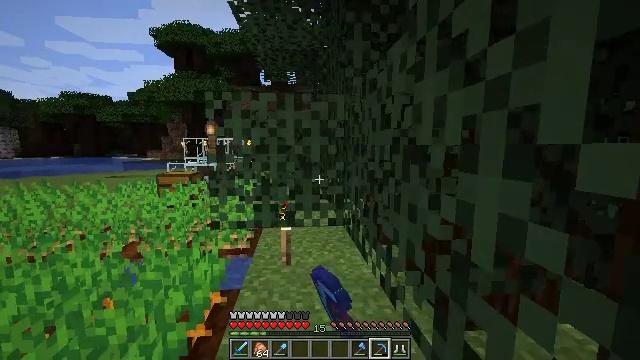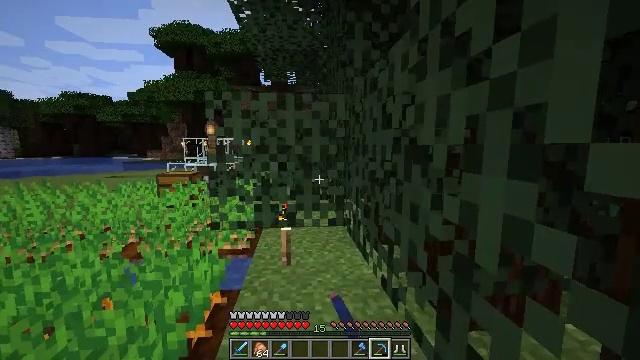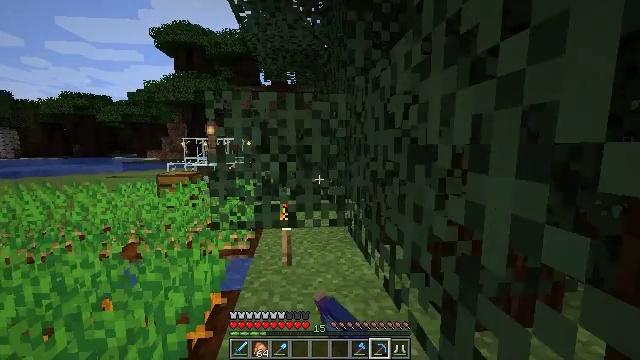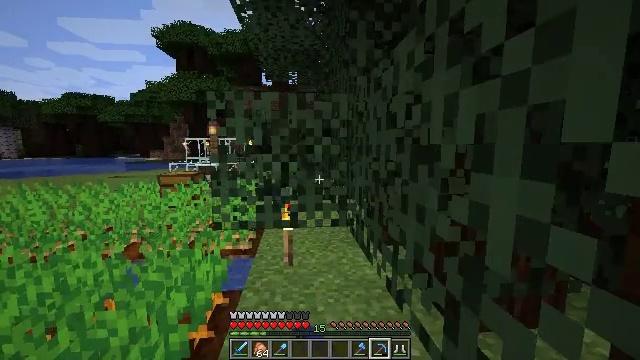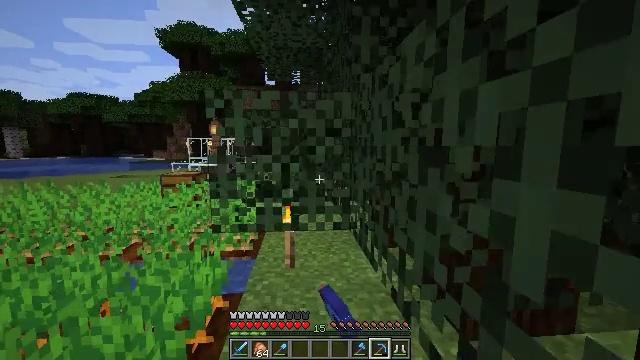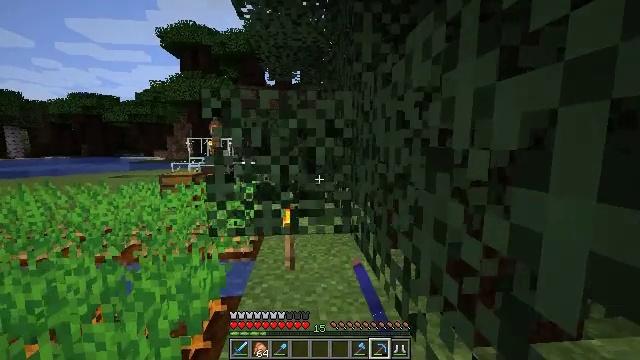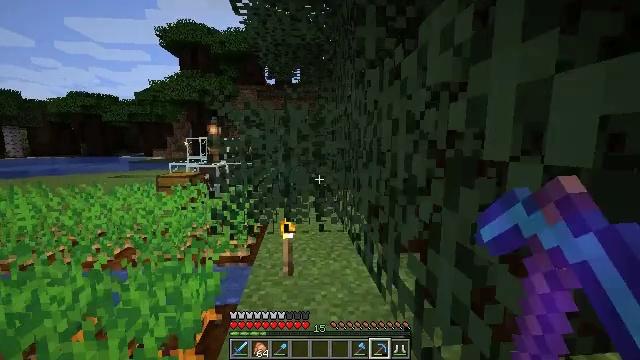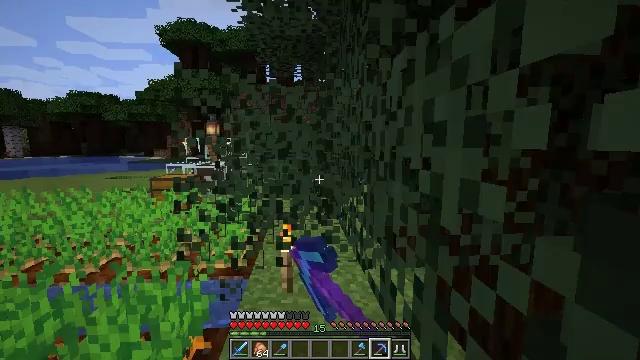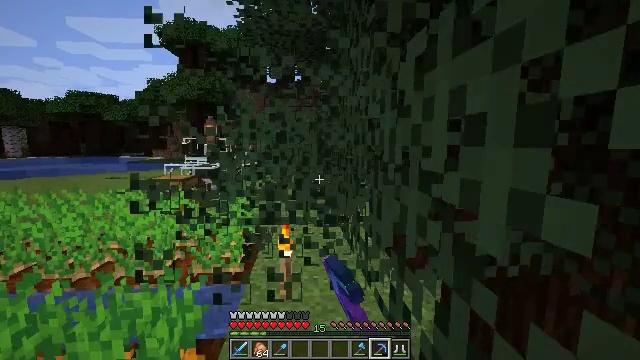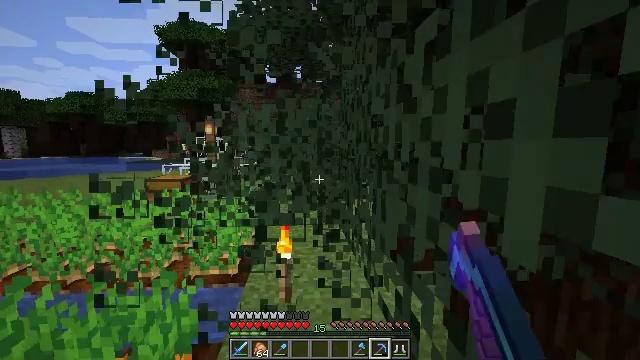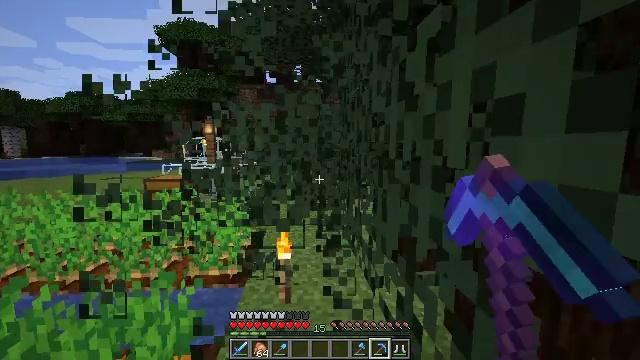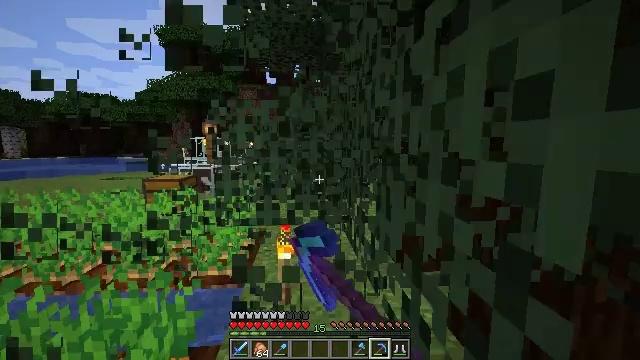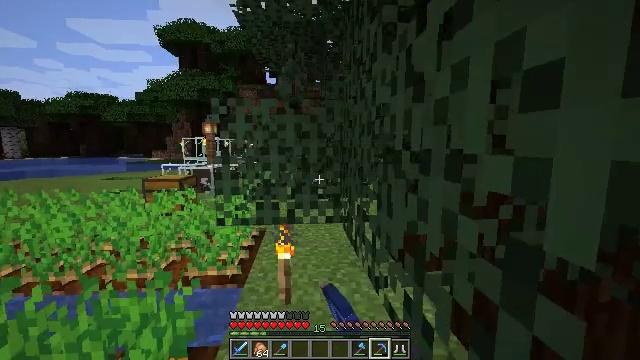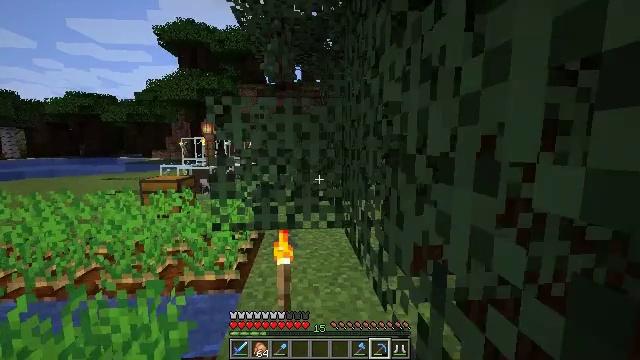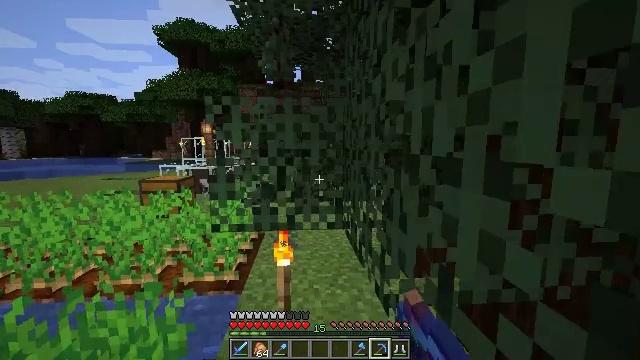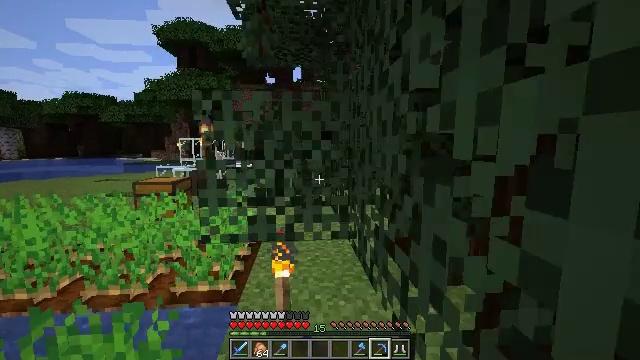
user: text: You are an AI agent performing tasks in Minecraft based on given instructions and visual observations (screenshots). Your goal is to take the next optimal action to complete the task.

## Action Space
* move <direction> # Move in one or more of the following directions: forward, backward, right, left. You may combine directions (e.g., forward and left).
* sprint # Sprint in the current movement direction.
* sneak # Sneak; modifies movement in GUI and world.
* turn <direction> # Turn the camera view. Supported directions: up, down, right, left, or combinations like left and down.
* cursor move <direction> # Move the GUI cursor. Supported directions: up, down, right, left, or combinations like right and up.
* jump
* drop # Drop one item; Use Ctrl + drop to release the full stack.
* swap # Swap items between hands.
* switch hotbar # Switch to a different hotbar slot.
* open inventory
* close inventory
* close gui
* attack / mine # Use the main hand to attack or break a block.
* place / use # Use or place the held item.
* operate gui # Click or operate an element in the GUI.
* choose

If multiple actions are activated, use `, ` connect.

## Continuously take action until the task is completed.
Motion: motion action
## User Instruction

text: Break the spruce leaves to clear the area.
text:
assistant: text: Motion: attack / mine
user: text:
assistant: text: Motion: attack / mine
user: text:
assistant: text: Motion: attack / mine
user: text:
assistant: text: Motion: move forward, attack / mine
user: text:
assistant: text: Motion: move forward, attack / mine
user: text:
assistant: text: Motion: move forward, attack / mine
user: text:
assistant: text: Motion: move forward, attack / mine
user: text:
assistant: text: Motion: attack / mine
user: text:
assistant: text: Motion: attack / mine
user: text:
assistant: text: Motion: attack / mine
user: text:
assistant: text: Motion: attack / mine
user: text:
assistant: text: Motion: attack / mine
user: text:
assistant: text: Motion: move forward, attack / mine
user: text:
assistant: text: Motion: move forward, attack / mine
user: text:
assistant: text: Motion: move forward, attack / mine
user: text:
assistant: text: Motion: move forward, attack / mine
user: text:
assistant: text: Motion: attack / mine
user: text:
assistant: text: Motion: attack / mine
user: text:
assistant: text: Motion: attack / mine
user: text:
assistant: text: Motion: attack / mine
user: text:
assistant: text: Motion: move forward, attack / mine
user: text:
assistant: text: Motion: move forward, attack / mine
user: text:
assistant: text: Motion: move forward, attack / mine
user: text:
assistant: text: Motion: move forward, attack / mine
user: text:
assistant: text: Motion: attack / mine
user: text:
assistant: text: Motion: attack / mine
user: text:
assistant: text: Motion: attack / mine
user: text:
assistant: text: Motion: attack / mine
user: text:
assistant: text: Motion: attack / mine
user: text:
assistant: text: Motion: move forward, attack / mine